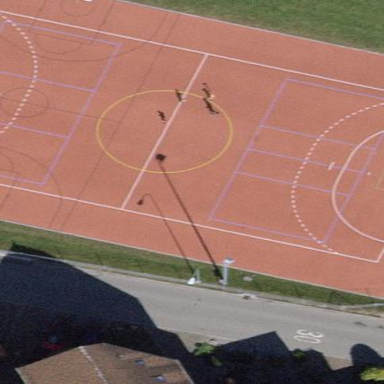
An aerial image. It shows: Multi-sport pitch for leisure land activities.